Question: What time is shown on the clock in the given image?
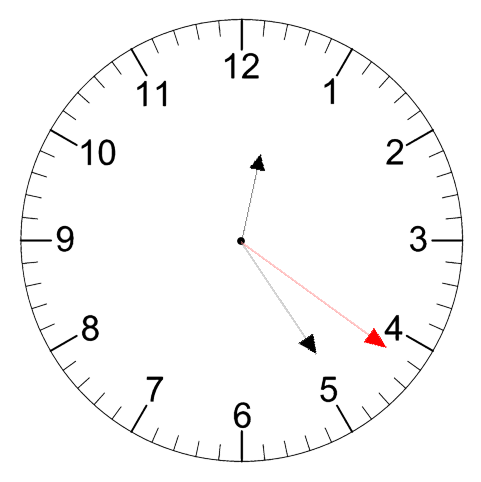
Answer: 12:24:21